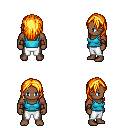
a pixel art fantasy rpg character, male body template, human, dark skin, teal pirate shirt, white pants, light blonde long hairstyle, cloth bracers, four views (front, back, left, right), 2x2 character sprite sheet, small pixel art, hard edges, no anti-aliasing